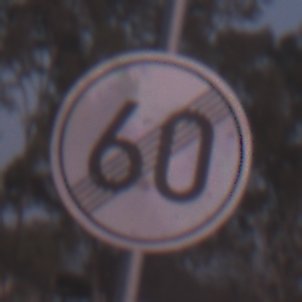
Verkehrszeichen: EndeGeschwindigkeit60
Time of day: SunriseSunset
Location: Outdoor (Nature)
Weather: Clear
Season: NotSpecified
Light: Natural